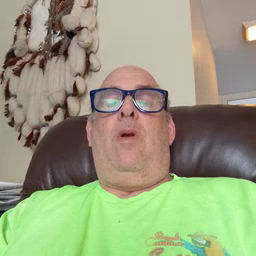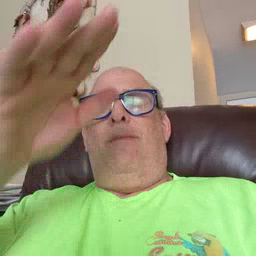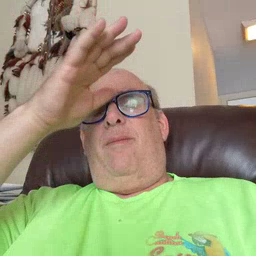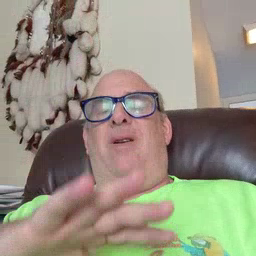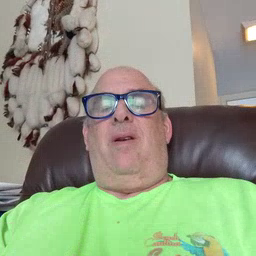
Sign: man